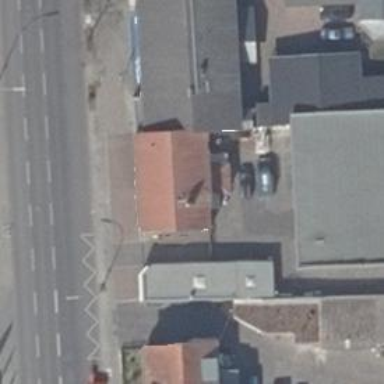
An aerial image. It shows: Beauty shop.